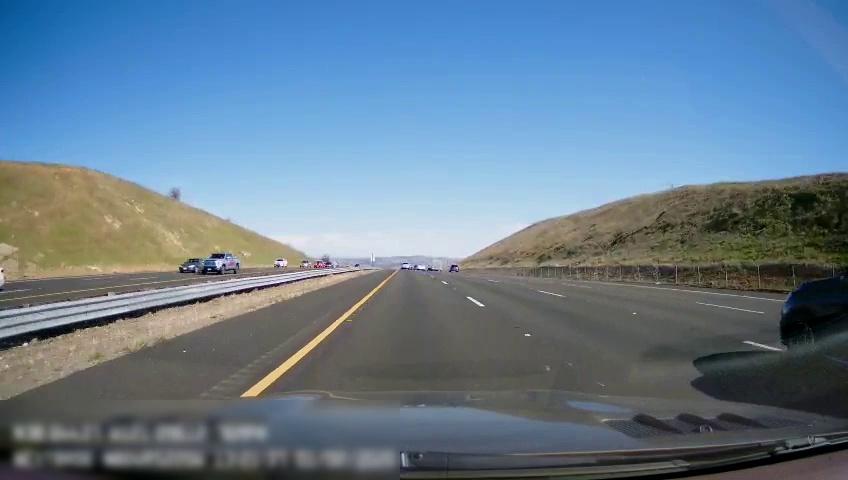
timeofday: Day
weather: Sunny
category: Drivable Space
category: Drivable Space
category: Vehicles | SUV
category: Vehicles | Car
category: Vehicles | Car
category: Vehicles | Truck
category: Vehicles | SUV
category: Vehicles | Car
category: Vehicles | Other LV
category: Lanes | Current Lane
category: Lanes | Current Lane
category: Lanes | Alternate Lane
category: Lanes | Alternate Lane
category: Lanes | Alternate Lane
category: Lanes | Opposite Lane
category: Lanes | Opposite Lane